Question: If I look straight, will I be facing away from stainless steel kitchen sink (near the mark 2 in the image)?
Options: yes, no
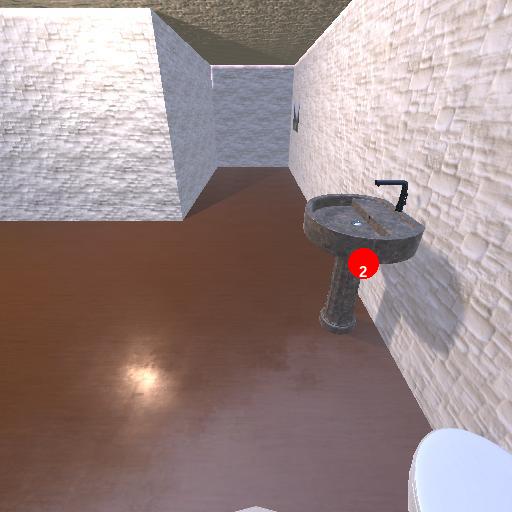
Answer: yes